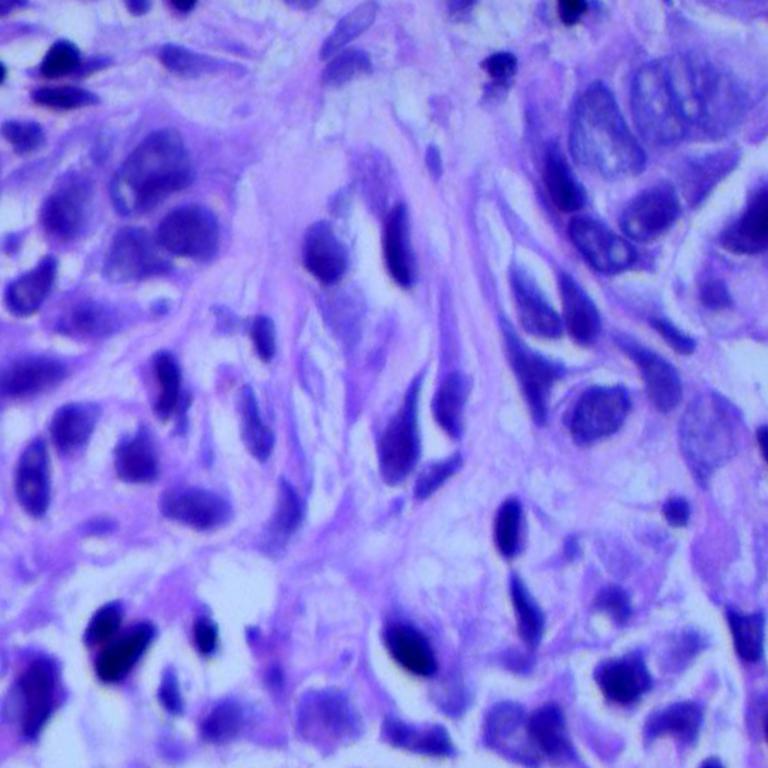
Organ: lung
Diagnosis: adenocarcinomas